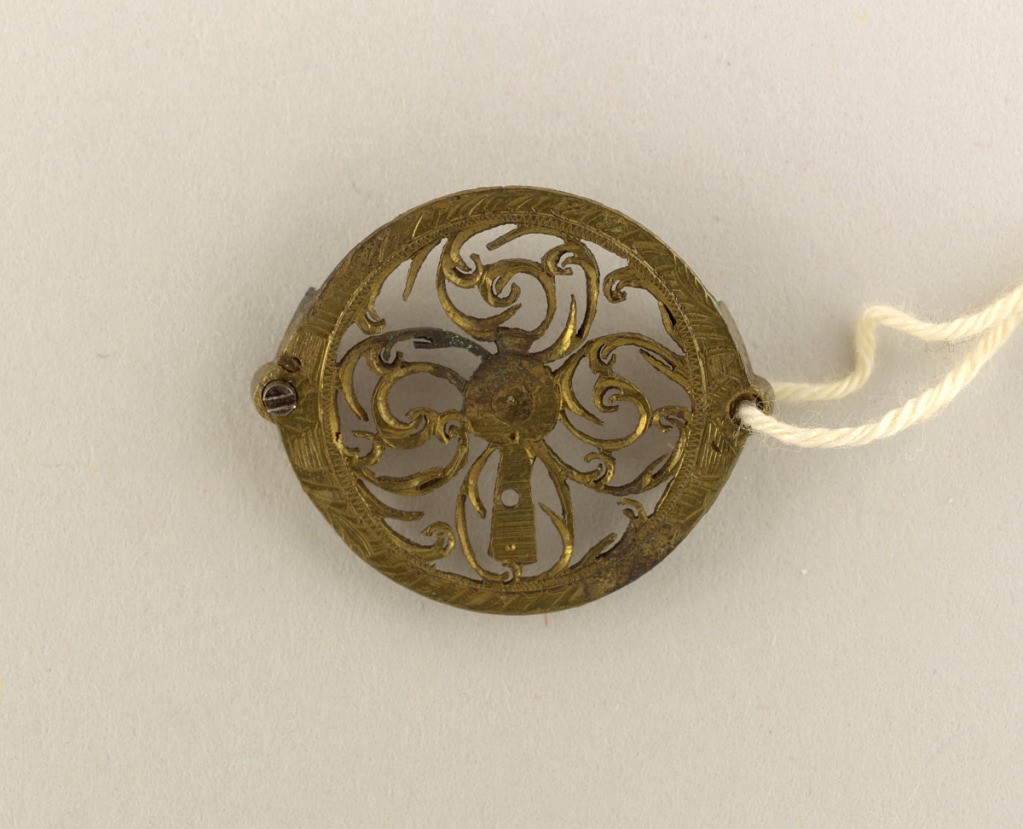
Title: Balance cock / coque de montre
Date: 18th century
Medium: Brass
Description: Oval. Pierced vertical center with four foliated scrolls forming a quatrefoil. Engraved border.